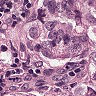
Metastatic tissue present: yes